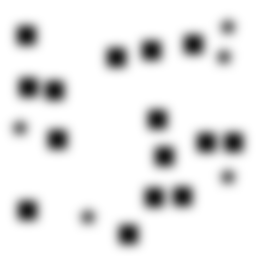
Squares: 15
Triangles: 0
Stars: 5
Total shapes: 20